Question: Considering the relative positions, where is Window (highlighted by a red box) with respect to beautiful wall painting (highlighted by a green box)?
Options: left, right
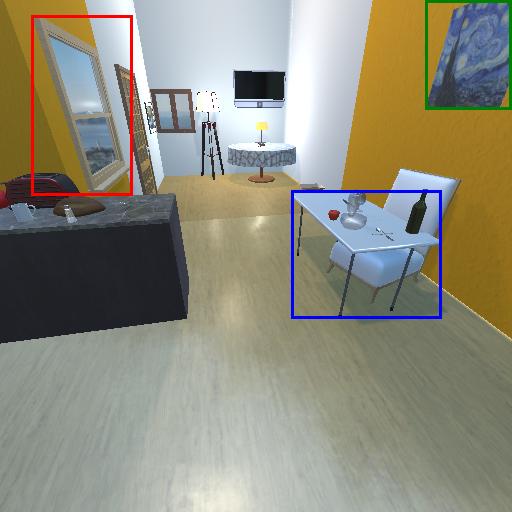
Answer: left